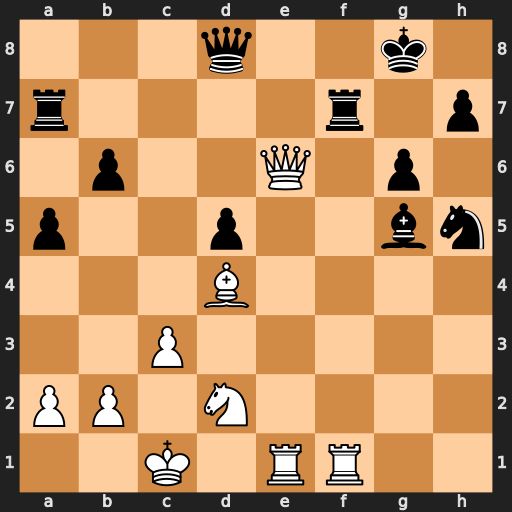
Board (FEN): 3q2k1/r4r1p/1p2Q1p1/p2p2bn/3B4/2P5/PP1N4/2K1RR2
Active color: w
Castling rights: -
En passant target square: -
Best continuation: Qe8+ Qxe8 Rxe8+ Rf8 Rfxf8#